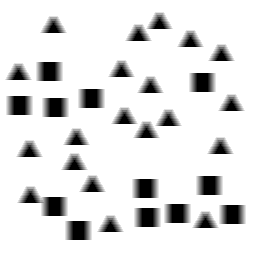
Squares: 12
Triangles: 20
Stars: 0
Total shapes: 32